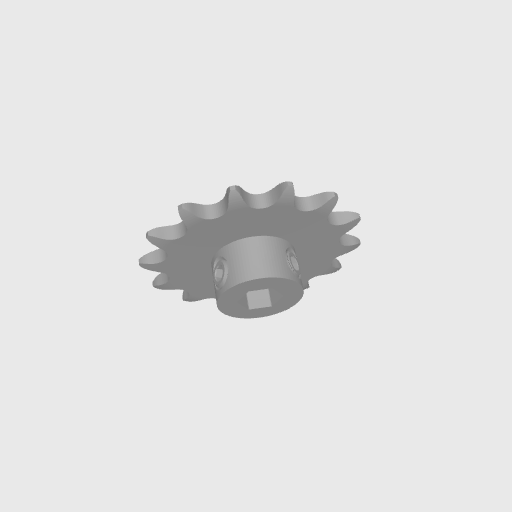
Part: SetScrewSprocket8RID14T